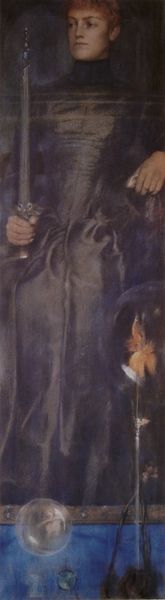
Titel: Solitude
Künstler: Fernand Khnopff
Standort: Bruxelles
Institution: (Privatsammlung)
Schlagwörter: blau, dunkel, gemälde, hand, kopf, mann, umhang, wasser, menschen, see, ausschnitt, blume, braun, frau, glas, grau, haar, hell, kleid, mund, nase, orange, profil, schwarz, weiss, blüte, dame, rot, hochformat, symbolismus, alt, jung, augen, böse, falten, gesicht, holofernes, judith, kleidung, kragen, lang, mord, stehen, tod, trauer, bild, bildnis, herr, hände, gewand, gold, haare, kutte, mantel, sitzend, stehend, england, kinn, poträt, seide, vase, dutt, düster, stab, violett, könig, thron, jugendstil, detail, ernst, schmal, streng, glanz, aufrecht, kerze, leuchter, stuck, junge, klimt, griff, rothaarig, stolz, jugenstil, schwert, waffe, bedrohlich, kugel, orden, stehkragen, lilie, nelke, ritter, brokat, heft, schwärze, rote haare, junger mann, halbprofil, erhoben, priester, prinz, korsett, elisabeth, herrscherin, königin, fresko, mystik, khnopff, ophelia, royal, zepter, schimmernd, gral, blase, luftblase, justitia, pflante, magier, orchidee, zauberei, zauberer, seifenblase, preraphaeliten, glaskugel, kugeö, merlin, gustav klimt, glaskugeln, wasserblase, judith holofernes, ätherischer blick, scwarzes klied, geoffrey